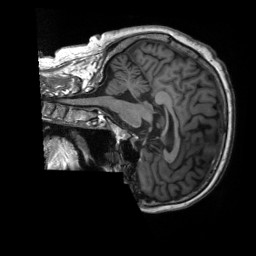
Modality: T1w
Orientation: sagittal
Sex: male
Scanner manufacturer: siemens
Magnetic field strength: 3 T
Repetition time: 2.3 s
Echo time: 0.00226 s